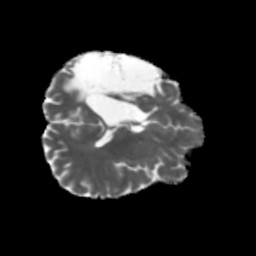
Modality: MD
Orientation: axial
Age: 50
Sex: male
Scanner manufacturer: siemens
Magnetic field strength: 3 T
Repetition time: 5.47 s
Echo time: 0.0854 s